I will show an image sequence of human cooking. I have annotated the images with numbered circles. Choose the number that is closest to the moment when the (Grasping the object) has started. You are a five-time world champion in this game. Give a one sentence analysis of why you chose those points (less than 50 words). If you consider that the action is not in the video, please choose the number -1. Provide your answer at the end in a json file of this format: {"points": []}
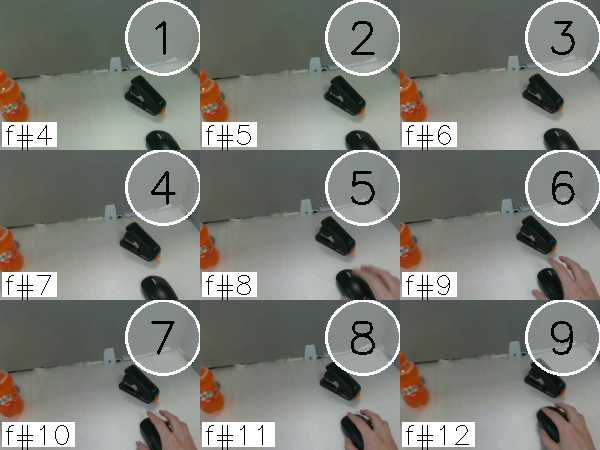
Frame 8 shows the clearest moment of hand-object contact.
{"points": [8]}